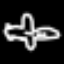
Label: airplane